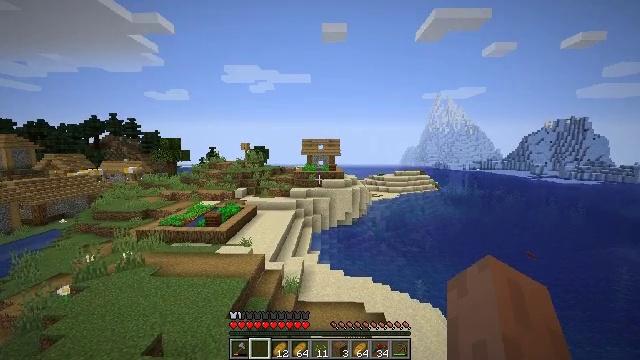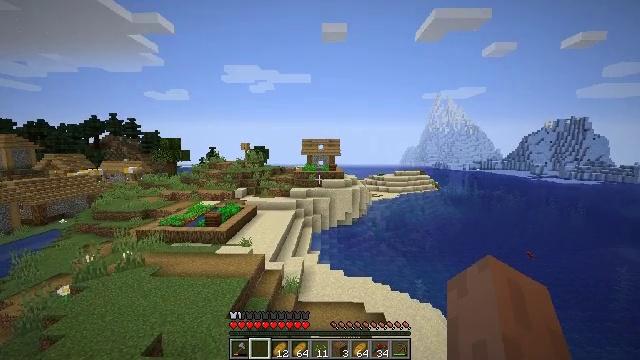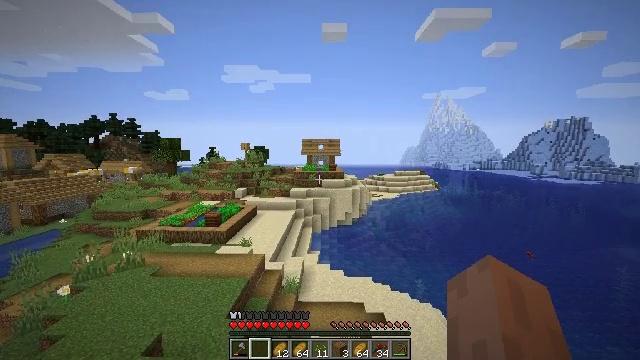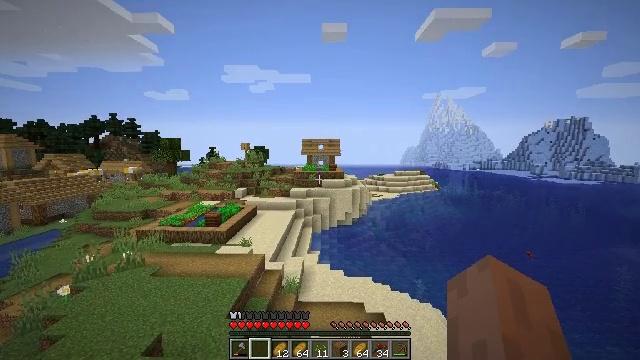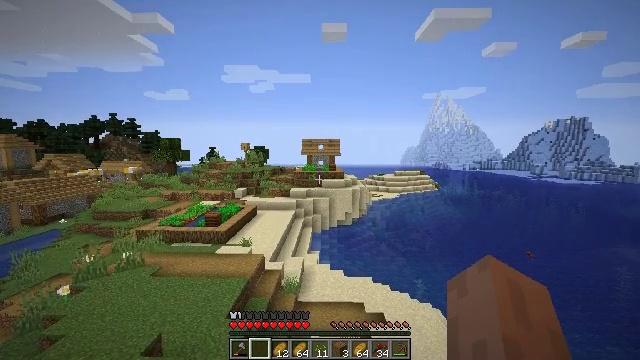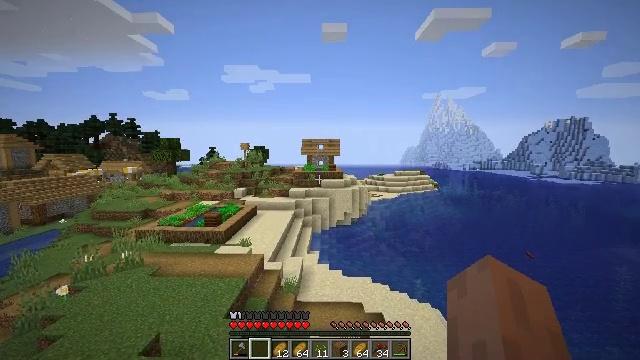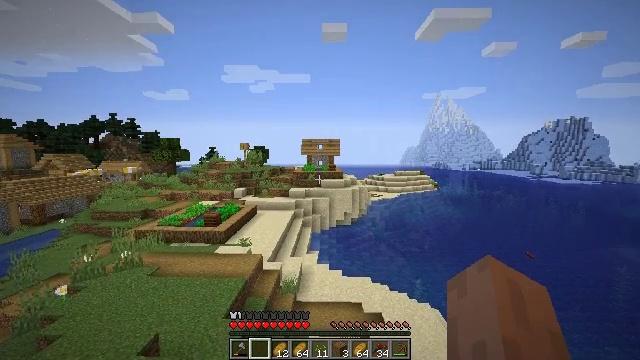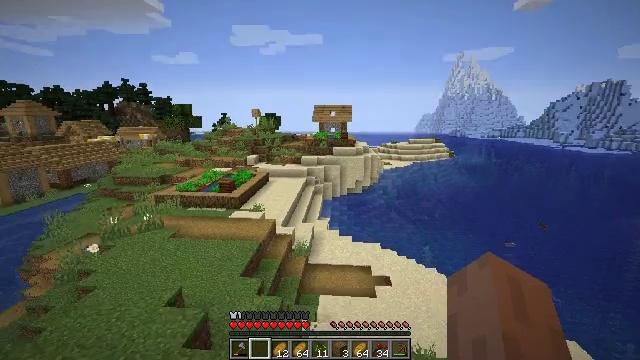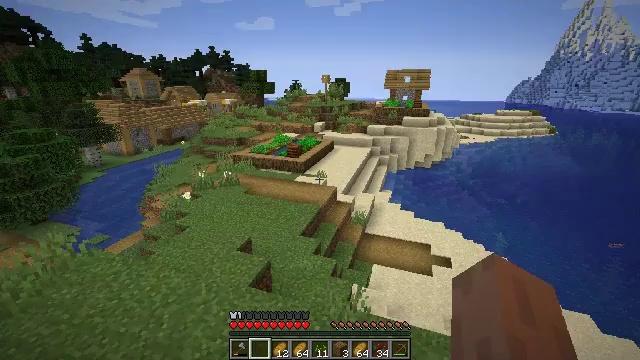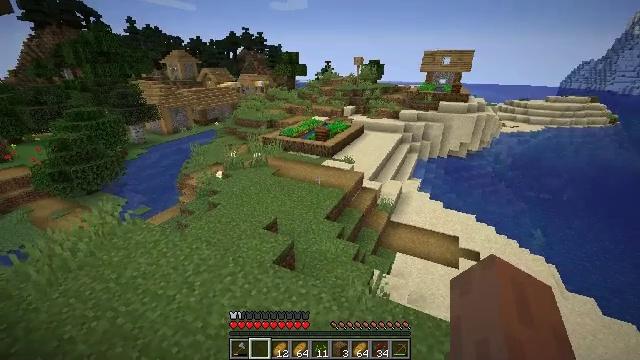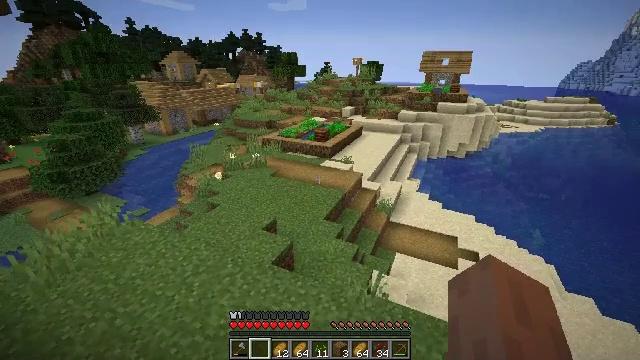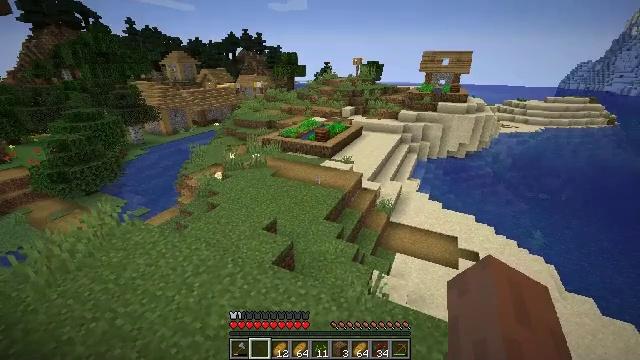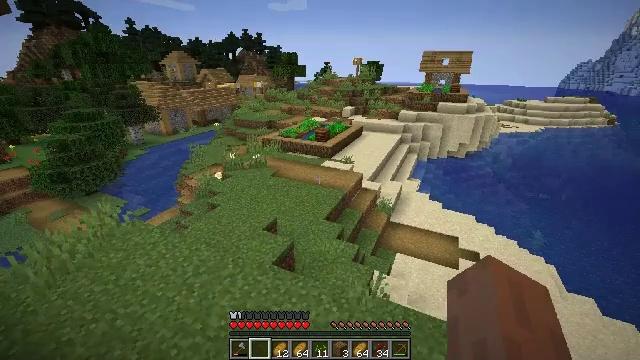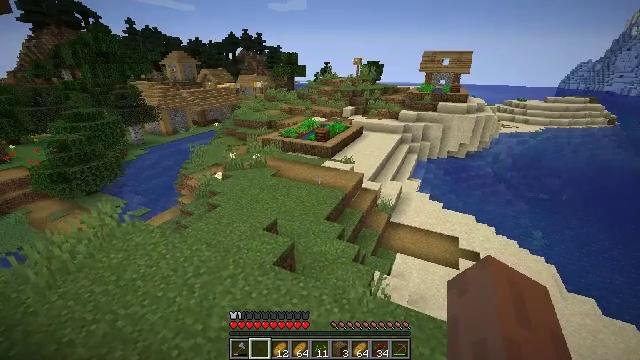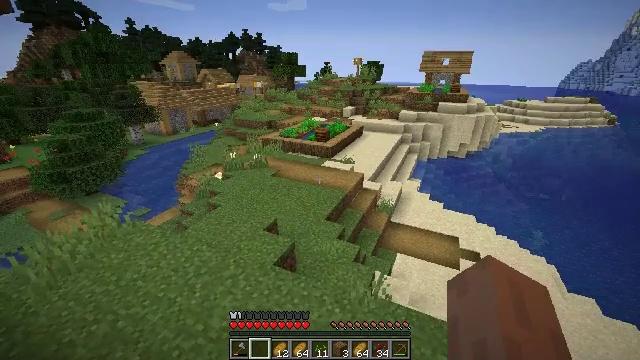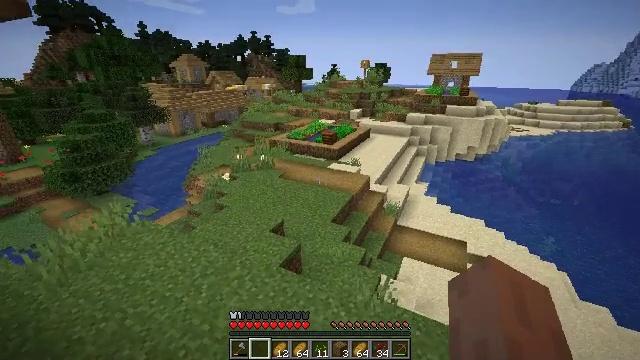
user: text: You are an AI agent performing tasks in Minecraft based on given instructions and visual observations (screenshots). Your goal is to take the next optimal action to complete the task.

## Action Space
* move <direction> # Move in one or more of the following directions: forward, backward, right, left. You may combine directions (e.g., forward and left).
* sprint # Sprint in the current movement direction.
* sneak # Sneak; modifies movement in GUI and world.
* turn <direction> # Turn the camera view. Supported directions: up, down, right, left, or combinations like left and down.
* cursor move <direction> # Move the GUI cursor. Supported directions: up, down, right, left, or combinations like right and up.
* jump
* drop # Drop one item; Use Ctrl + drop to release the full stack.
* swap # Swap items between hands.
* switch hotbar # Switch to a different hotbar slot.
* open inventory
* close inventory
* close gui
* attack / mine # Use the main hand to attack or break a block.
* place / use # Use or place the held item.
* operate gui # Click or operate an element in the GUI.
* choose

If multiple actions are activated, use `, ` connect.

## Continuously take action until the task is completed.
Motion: motion action
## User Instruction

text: Attack the villager.
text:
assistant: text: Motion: move forward, sneak
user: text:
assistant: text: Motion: move forward, sneak
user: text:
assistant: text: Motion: move forward, sneak
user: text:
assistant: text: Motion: move forward and move right, sneak
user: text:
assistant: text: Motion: move forward and move right, sneak
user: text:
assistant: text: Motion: move forward and move right, sneak
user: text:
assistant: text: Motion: move forward and move right, sneak, turn left and down
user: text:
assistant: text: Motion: move forward and move right, sneak, turn left and down
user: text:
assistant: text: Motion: move forward and move right, sneak, turn left and down
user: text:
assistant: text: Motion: move forward, sneak
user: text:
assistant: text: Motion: move forward, sneak
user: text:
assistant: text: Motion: move forward, sneak
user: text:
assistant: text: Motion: move forward, sneak
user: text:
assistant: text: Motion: move forward, sneak
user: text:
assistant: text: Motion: move right, sneak, turn left
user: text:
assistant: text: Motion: move right, sneak, turn left
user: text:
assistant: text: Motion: move right, sneak, turn left
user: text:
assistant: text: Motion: move right, sneak, turn left
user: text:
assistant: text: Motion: move right, sneak, turn left
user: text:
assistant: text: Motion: sneak, turn left and up
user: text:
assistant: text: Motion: sneak, turn left
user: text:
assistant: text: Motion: no_op
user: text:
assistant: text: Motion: turn right
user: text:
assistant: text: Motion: move forward, turn right
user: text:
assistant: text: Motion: move forward, turn right and down
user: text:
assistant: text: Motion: move forward, turn right and down
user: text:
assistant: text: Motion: move forward, turn right and down
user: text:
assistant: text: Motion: move forward, turn right
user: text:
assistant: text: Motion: move forward
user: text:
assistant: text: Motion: move forward